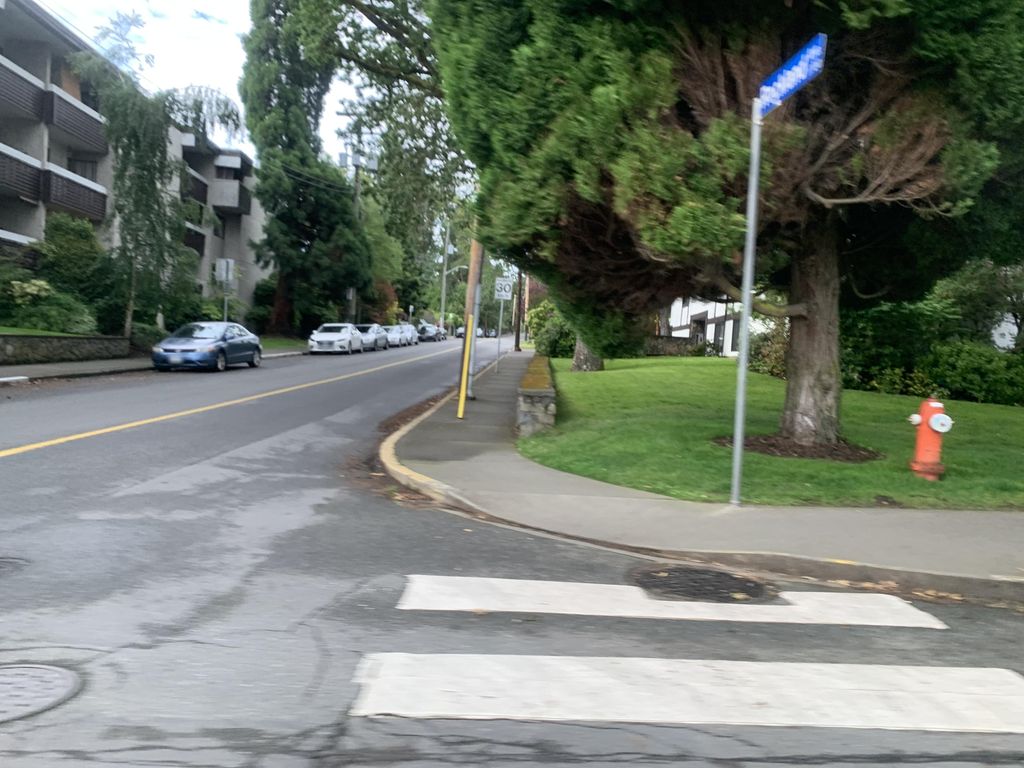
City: victoria